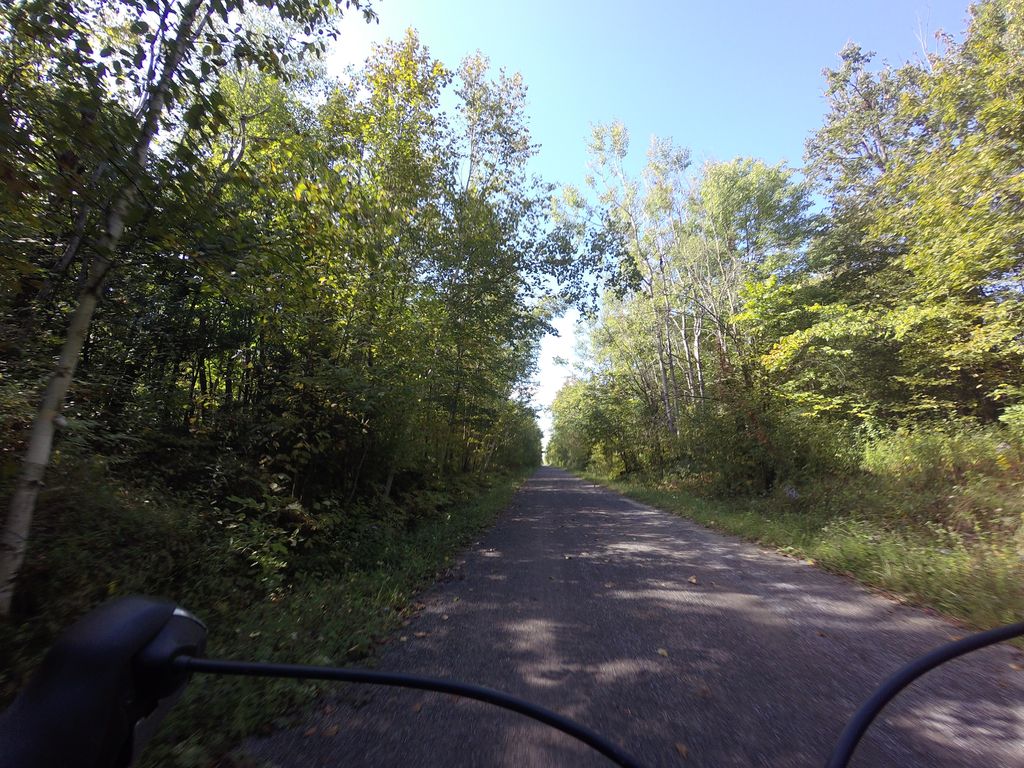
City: ottawa-gatineau